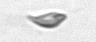
Label: Cryptophyta